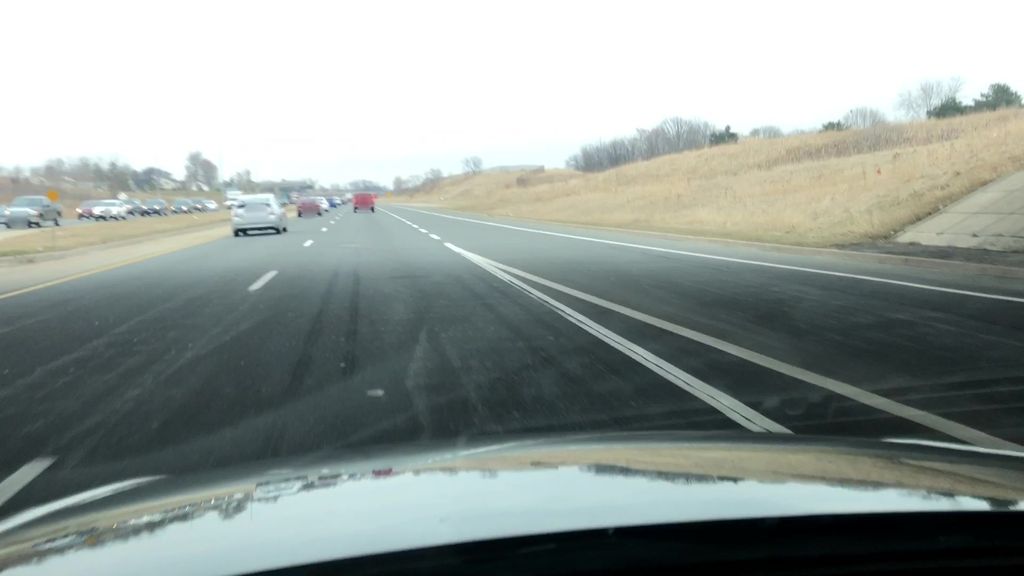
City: hamilton